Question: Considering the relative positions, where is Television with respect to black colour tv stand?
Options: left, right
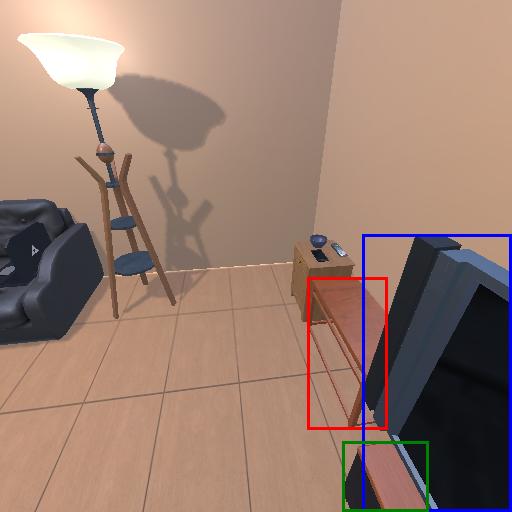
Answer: left